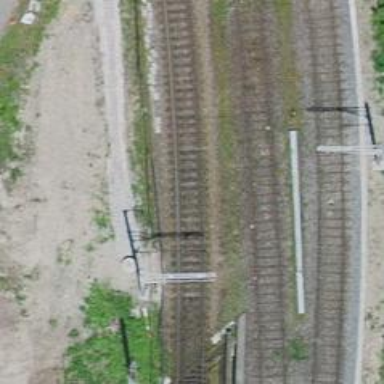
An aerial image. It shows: Railway switch.